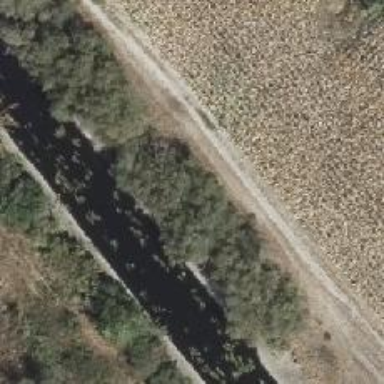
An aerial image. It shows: Culvert underpass for canal.